Field crop: maize
Growth stage: 2
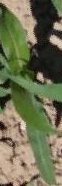
Species: maize